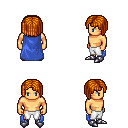
a pixel art fantasy rpg character, male body template, human, tanned skin, blue cape, white pants, dark blonde pageboy hairstyle, metal boots, four views (front, back, left, right), 2x2 character sprite sheet, small pixel art, hard edges, no anti-aliasing